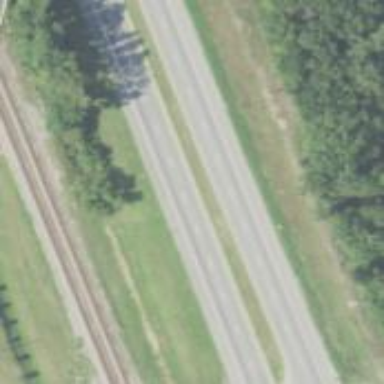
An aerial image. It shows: Trunk link highway.